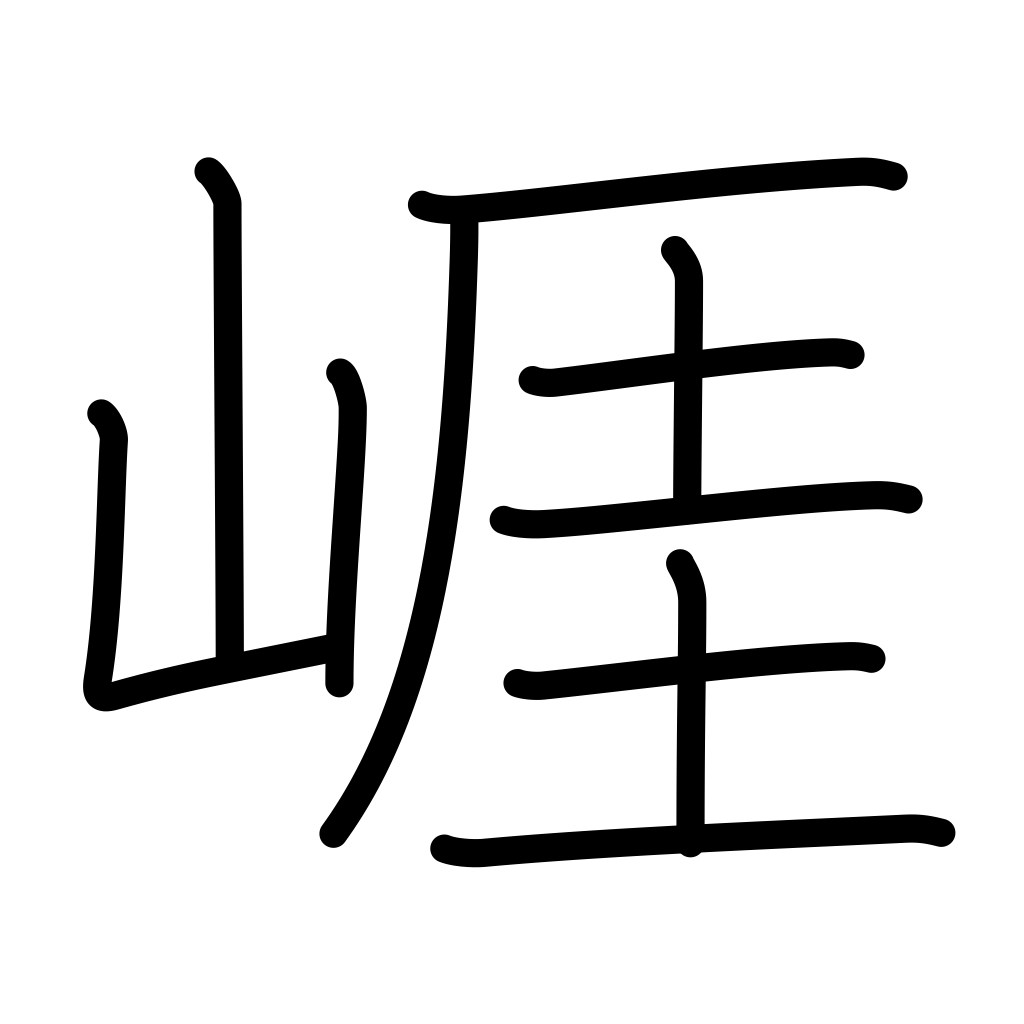
Meaning: cliff, bluff, precipice